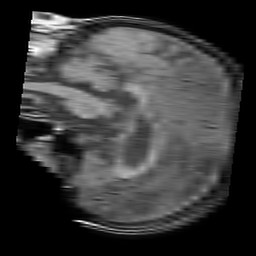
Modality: T1w
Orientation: sagittal
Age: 76
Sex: female
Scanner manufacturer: philips
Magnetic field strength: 1.5 T
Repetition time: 0.1912 s
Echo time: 0.001838 s